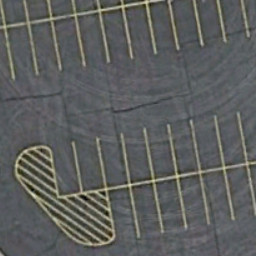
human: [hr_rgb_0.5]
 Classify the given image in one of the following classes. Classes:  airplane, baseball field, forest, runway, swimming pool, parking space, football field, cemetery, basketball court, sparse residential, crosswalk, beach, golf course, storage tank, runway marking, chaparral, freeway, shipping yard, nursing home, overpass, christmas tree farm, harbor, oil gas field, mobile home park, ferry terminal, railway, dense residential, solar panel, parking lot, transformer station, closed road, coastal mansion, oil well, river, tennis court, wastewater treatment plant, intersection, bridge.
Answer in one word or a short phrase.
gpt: parking space